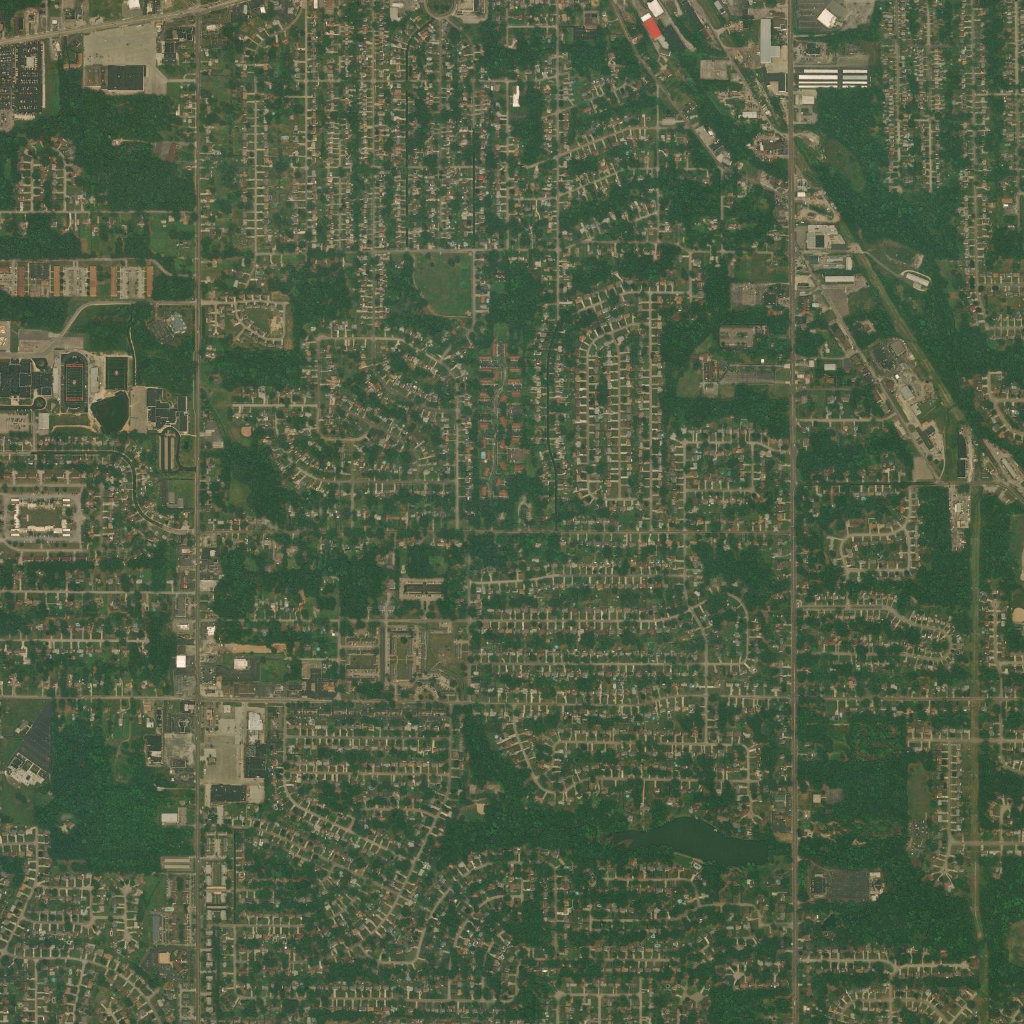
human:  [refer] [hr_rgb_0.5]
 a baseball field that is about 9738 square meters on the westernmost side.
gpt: <box>[[8, 38, 13, 42, 0]]</box>

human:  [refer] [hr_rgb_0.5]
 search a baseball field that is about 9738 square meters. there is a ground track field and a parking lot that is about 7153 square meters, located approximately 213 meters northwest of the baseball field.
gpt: <box>[[8, 38, 13, 42, 0]]</box>

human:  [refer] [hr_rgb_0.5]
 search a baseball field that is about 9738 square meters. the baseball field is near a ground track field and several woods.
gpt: <box>[[8, 38, 13, 42, 0]]</box>

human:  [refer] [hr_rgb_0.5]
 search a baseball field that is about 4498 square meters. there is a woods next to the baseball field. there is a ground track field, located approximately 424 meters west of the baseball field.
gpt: <box>[[22, 41, 24, 43, 0]]</box>